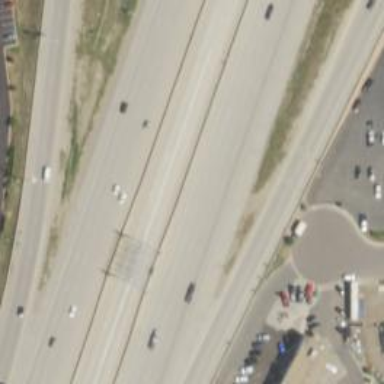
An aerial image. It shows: Toll gantry on the road.